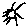
Label: sun